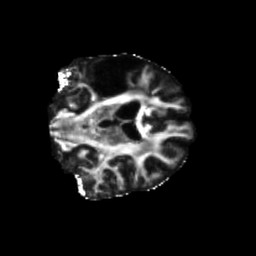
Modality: FA
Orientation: coronal
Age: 49
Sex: male
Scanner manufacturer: siemens
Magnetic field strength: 3 T
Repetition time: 5.47 s
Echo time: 0.0854 s